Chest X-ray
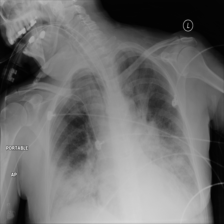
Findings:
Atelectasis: negative
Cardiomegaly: negative
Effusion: negative
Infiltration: negative
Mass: negative
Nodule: negative
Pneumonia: negative
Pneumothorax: negative
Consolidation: negative
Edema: negative
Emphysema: negative
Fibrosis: negative
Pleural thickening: negative
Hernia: negative